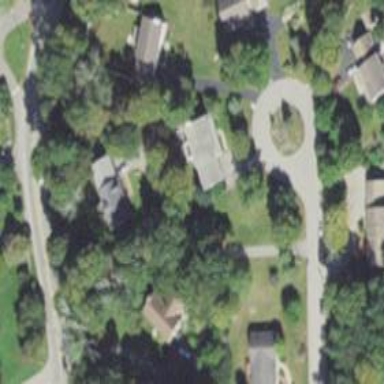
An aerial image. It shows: Residential driveway.